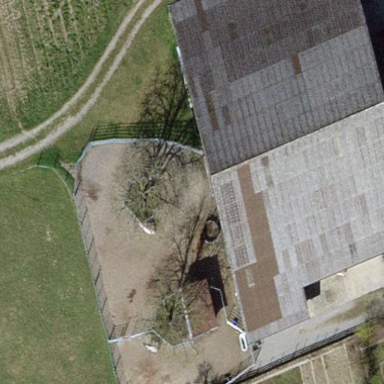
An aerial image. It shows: Gabled roof on farm auxiliary building.